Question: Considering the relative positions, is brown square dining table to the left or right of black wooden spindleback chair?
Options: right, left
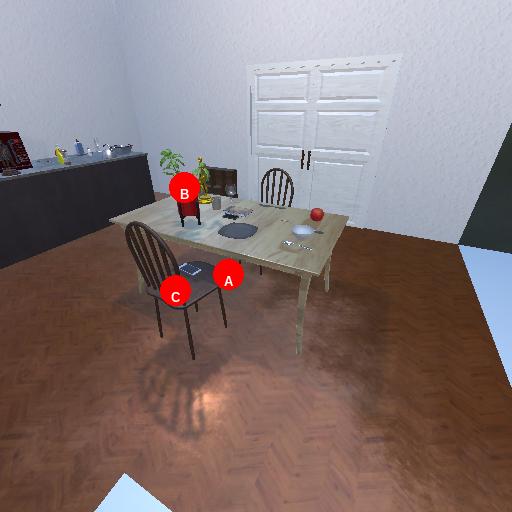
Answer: right